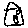
Label: house